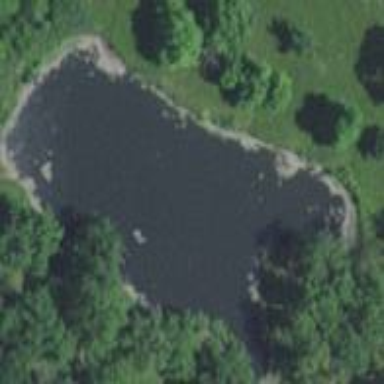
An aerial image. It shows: Lake with natural water.